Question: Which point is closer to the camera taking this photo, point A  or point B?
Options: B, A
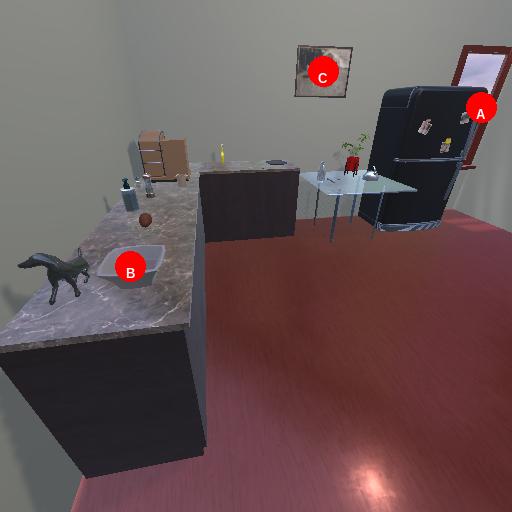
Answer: B